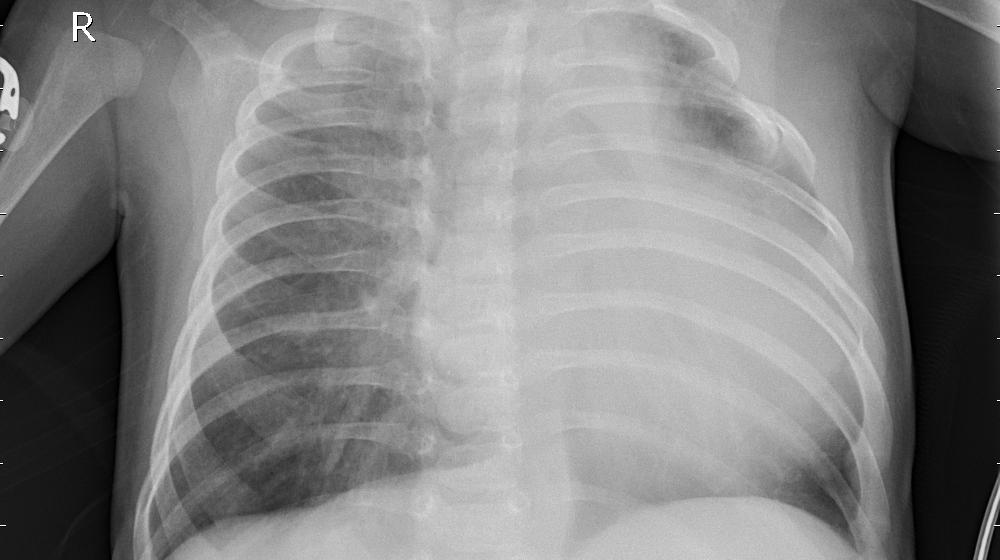
Diagnosis: PNEUMONIA